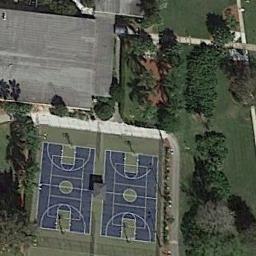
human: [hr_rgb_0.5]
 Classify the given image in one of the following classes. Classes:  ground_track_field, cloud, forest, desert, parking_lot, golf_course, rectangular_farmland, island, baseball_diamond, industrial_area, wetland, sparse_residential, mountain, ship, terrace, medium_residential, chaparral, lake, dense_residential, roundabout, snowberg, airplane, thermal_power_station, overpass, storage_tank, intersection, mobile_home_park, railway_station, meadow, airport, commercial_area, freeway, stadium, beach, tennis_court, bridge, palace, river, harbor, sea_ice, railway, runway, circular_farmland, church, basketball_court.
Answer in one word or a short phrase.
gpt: basketball_court